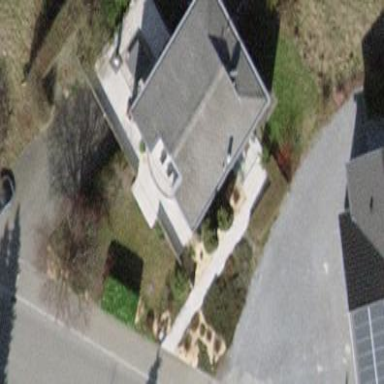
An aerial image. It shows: Simple house.